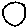
Label: moon